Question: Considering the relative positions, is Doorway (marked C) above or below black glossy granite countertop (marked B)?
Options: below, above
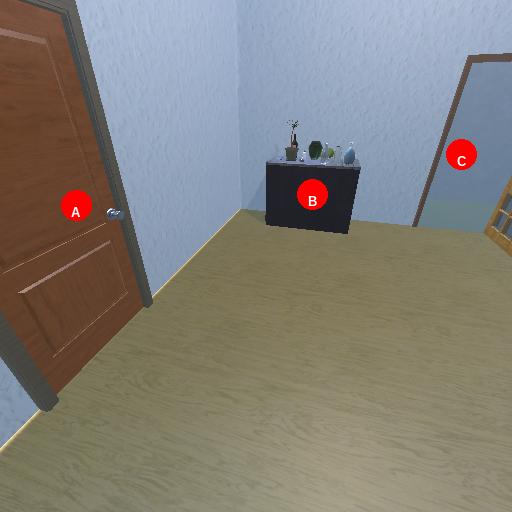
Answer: below